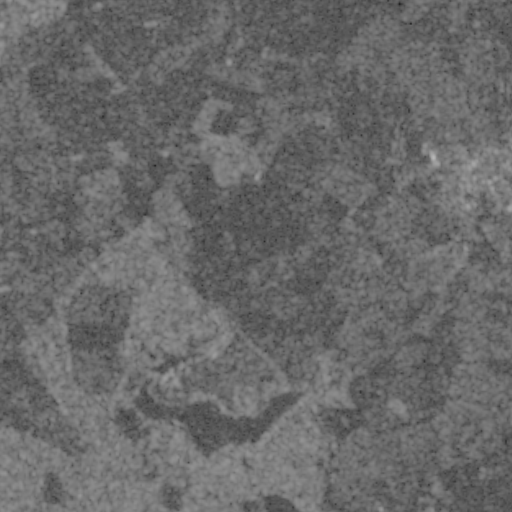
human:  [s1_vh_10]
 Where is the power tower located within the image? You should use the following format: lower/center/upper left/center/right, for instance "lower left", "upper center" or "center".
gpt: The power tower is located in the upper left of the image.
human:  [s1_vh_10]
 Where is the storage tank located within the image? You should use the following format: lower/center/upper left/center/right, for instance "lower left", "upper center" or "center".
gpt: The storage tank is located in the upper left of the image.
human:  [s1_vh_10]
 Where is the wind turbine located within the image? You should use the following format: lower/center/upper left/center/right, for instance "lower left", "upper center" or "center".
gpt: The wind turbine is located in the upper center of the image.
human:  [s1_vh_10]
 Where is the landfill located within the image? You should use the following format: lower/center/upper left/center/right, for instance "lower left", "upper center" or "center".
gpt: There is no landfill in the image.

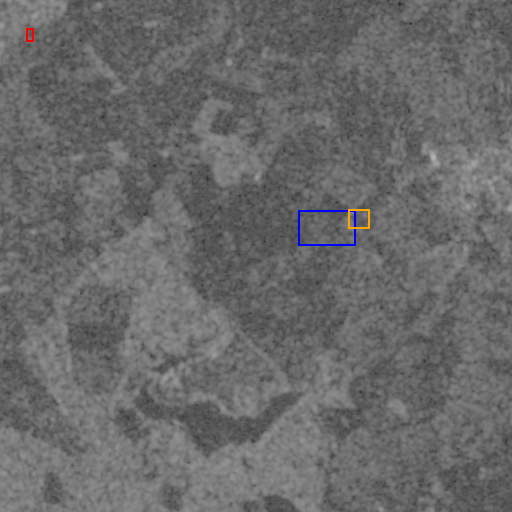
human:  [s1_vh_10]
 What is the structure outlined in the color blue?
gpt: The structure outlined in blue is a crop field.
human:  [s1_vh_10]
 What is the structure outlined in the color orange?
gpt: The structure outlined in orange is a park.
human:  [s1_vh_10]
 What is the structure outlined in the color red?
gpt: The structure outlined in red is a parking lot.
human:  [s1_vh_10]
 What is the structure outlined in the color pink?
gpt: There is no pink outline.